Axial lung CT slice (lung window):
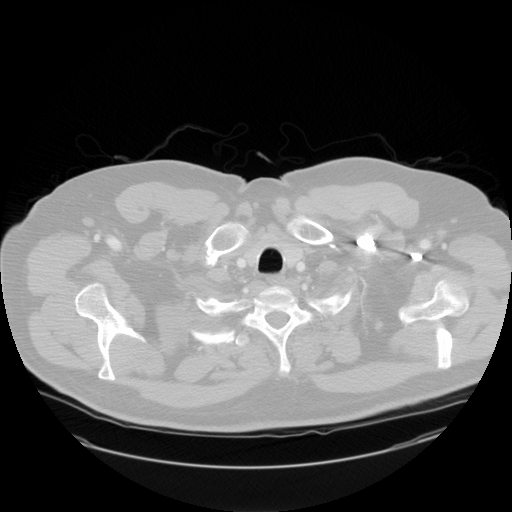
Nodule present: no